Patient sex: M
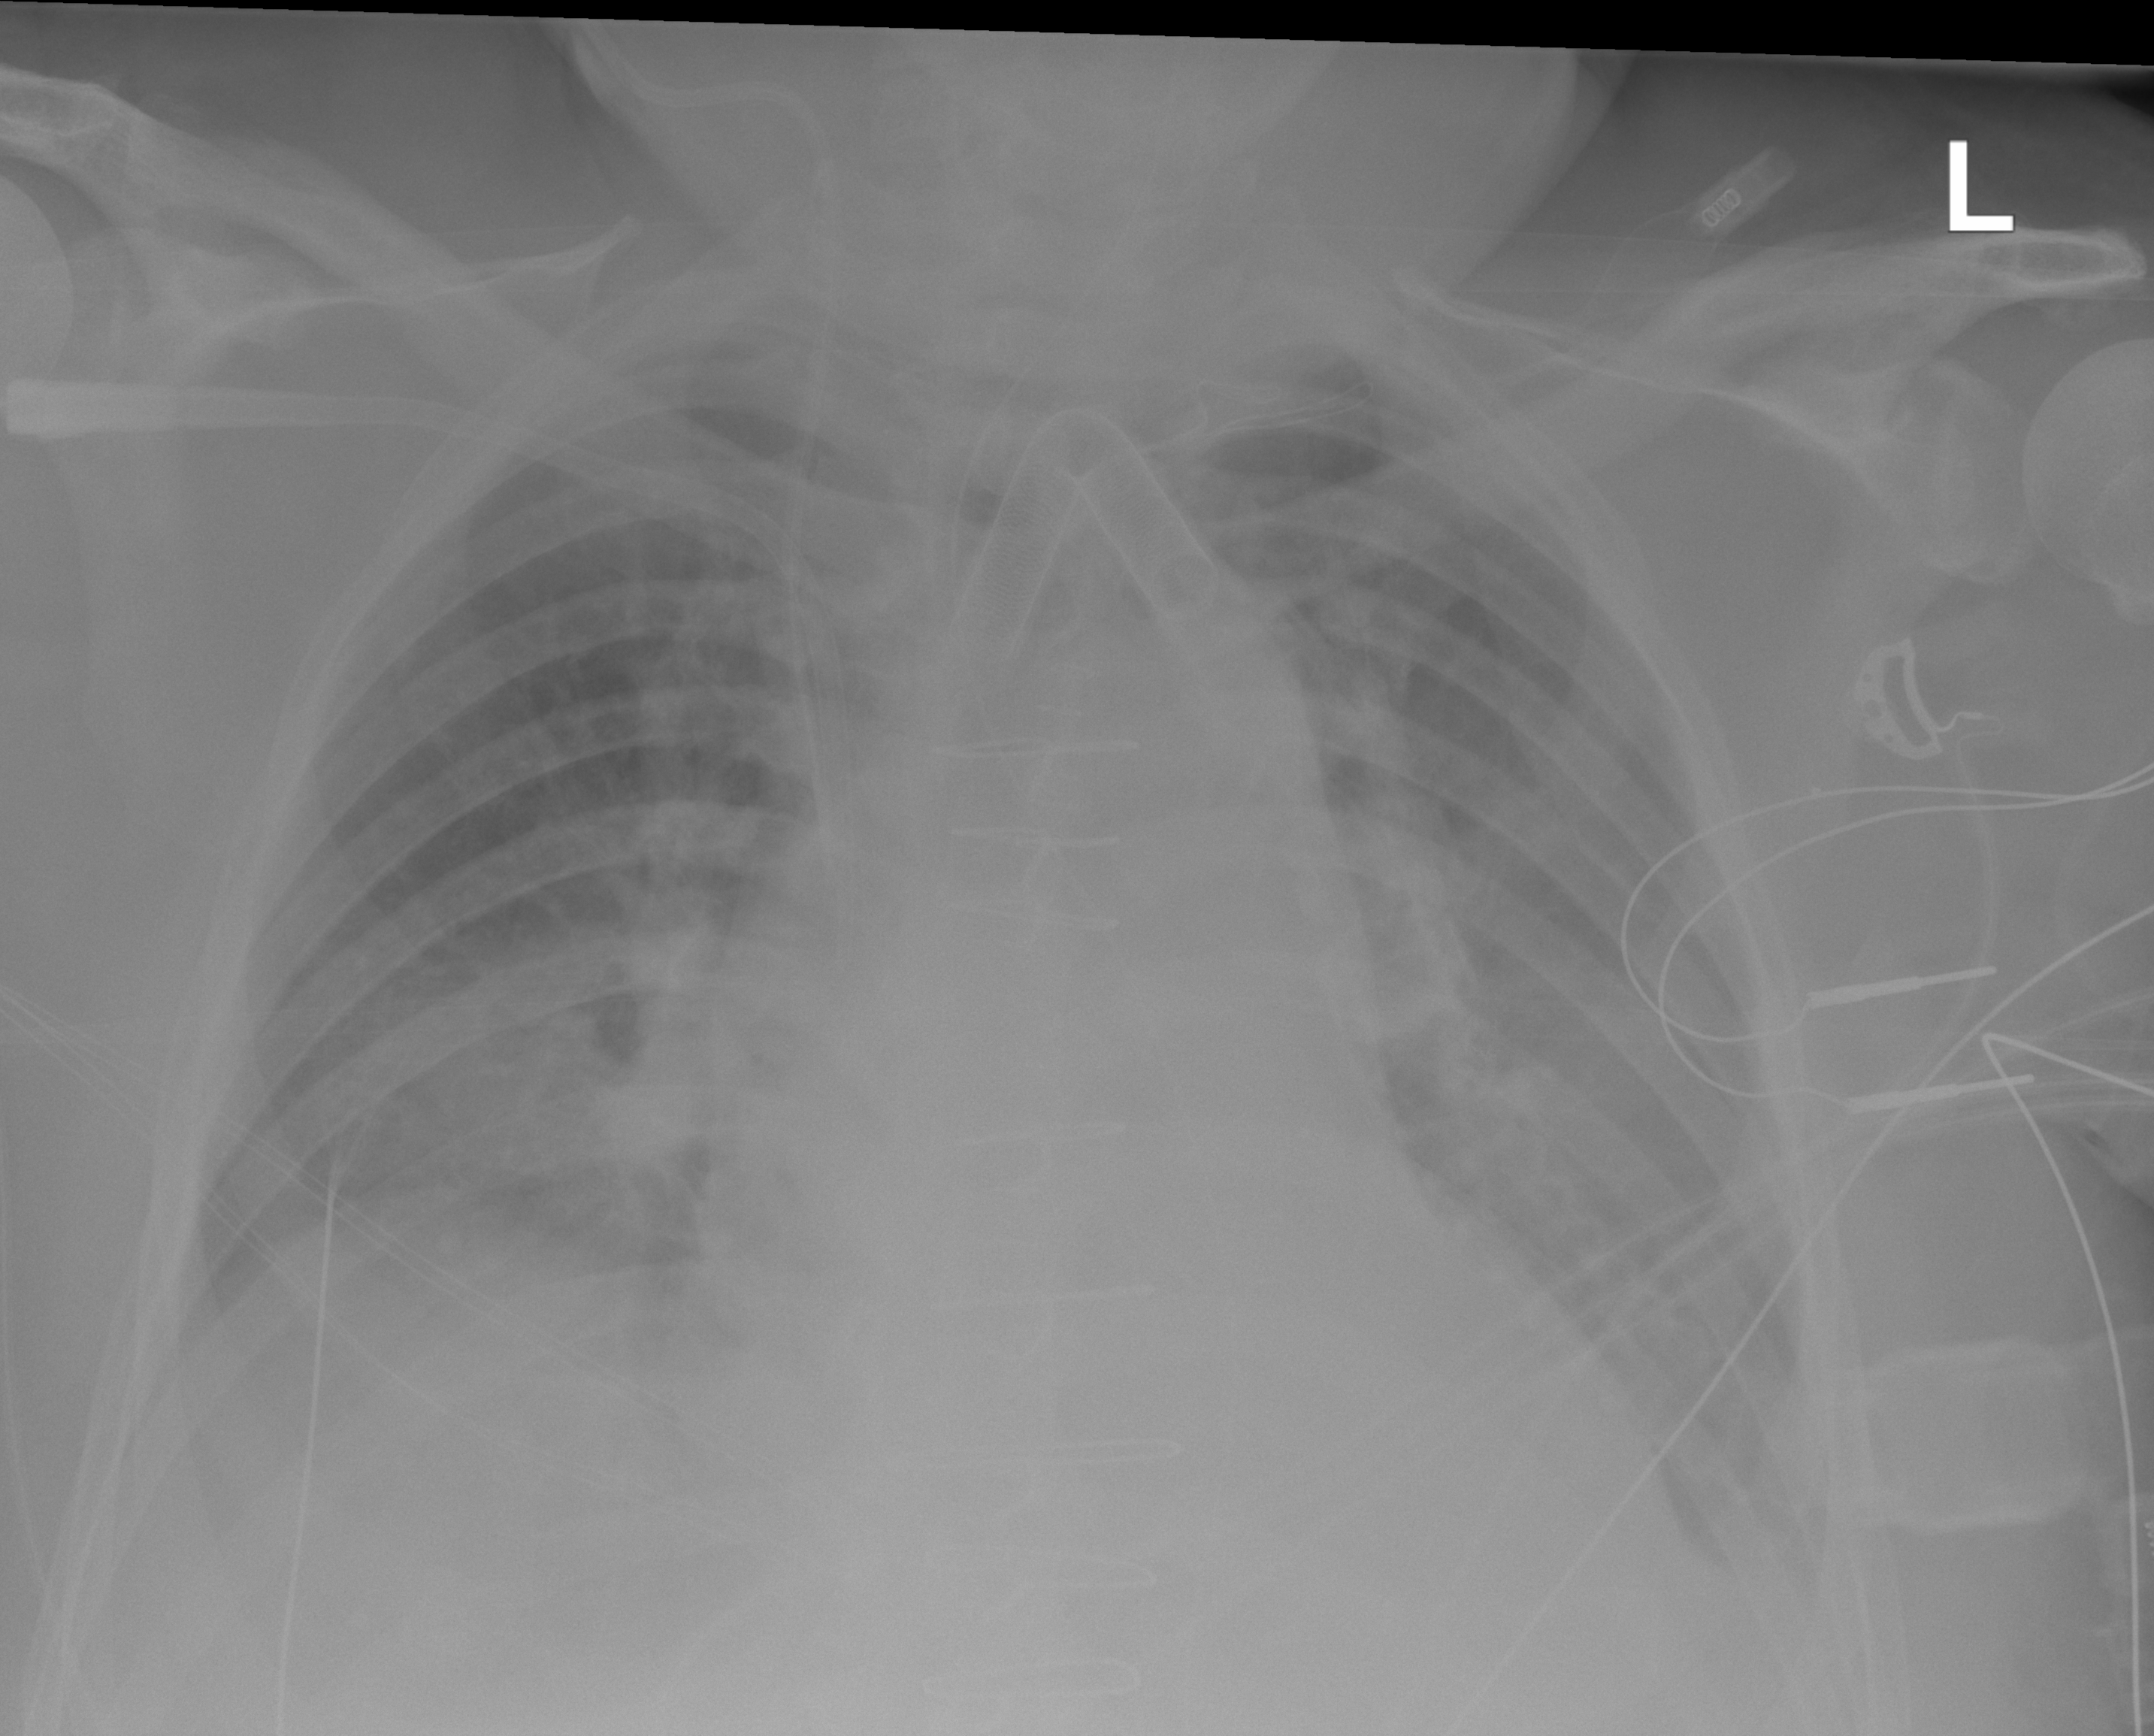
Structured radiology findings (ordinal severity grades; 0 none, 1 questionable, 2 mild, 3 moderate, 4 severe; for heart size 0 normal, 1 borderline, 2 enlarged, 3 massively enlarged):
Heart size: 2
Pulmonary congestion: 2
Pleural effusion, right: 2
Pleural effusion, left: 2
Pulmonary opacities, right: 0
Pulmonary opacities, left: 0
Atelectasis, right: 0
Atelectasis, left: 2